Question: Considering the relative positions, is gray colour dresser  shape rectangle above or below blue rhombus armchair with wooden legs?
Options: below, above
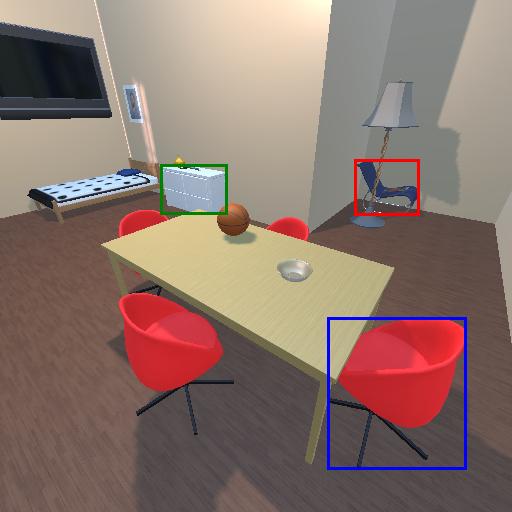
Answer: below